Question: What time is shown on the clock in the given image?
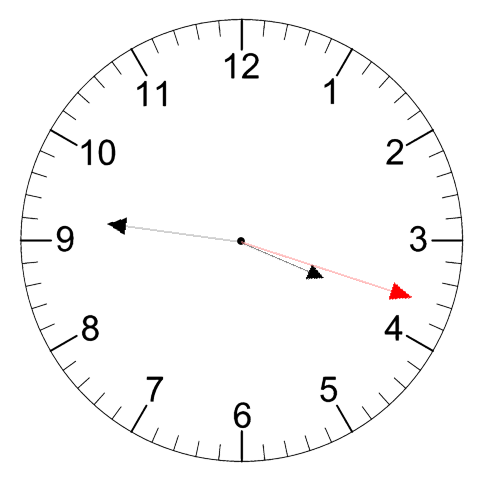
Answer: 03:46:18